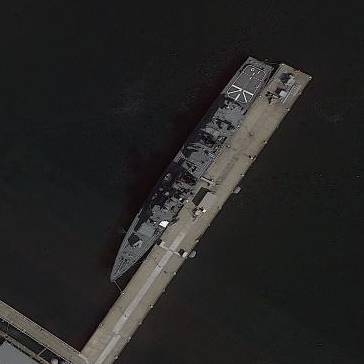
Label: Murasame-class_destroyer